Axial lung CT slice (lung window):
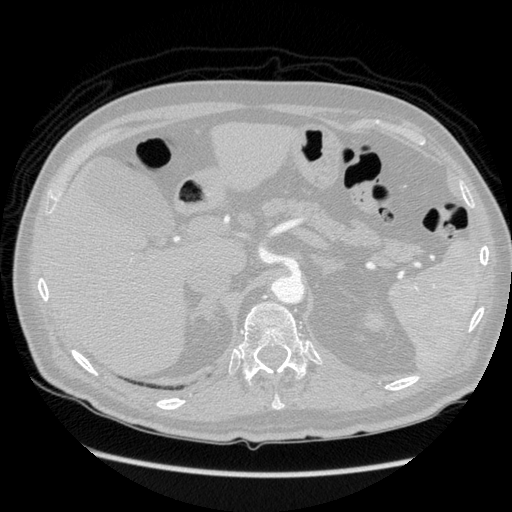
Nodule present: no